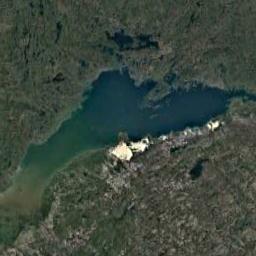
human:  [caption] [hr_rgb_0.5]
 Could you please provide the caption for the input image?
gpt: An irregularly shaped blue lake divides the green forest into two parts .

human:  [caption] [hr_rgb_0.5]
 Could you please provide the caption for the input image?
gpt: There are many trees around the lake .

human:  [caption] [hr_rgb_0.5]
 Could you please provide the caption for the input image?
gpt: Some lakes of different sizes and colors lies in a mountainous area .

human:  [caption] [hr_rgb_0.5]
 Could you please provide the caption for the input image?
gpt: The lake in the picture has an irregular shape .

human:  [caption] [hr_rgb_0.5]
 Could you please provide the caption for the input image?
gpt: There are some white rocks beside the lake .